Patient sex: M
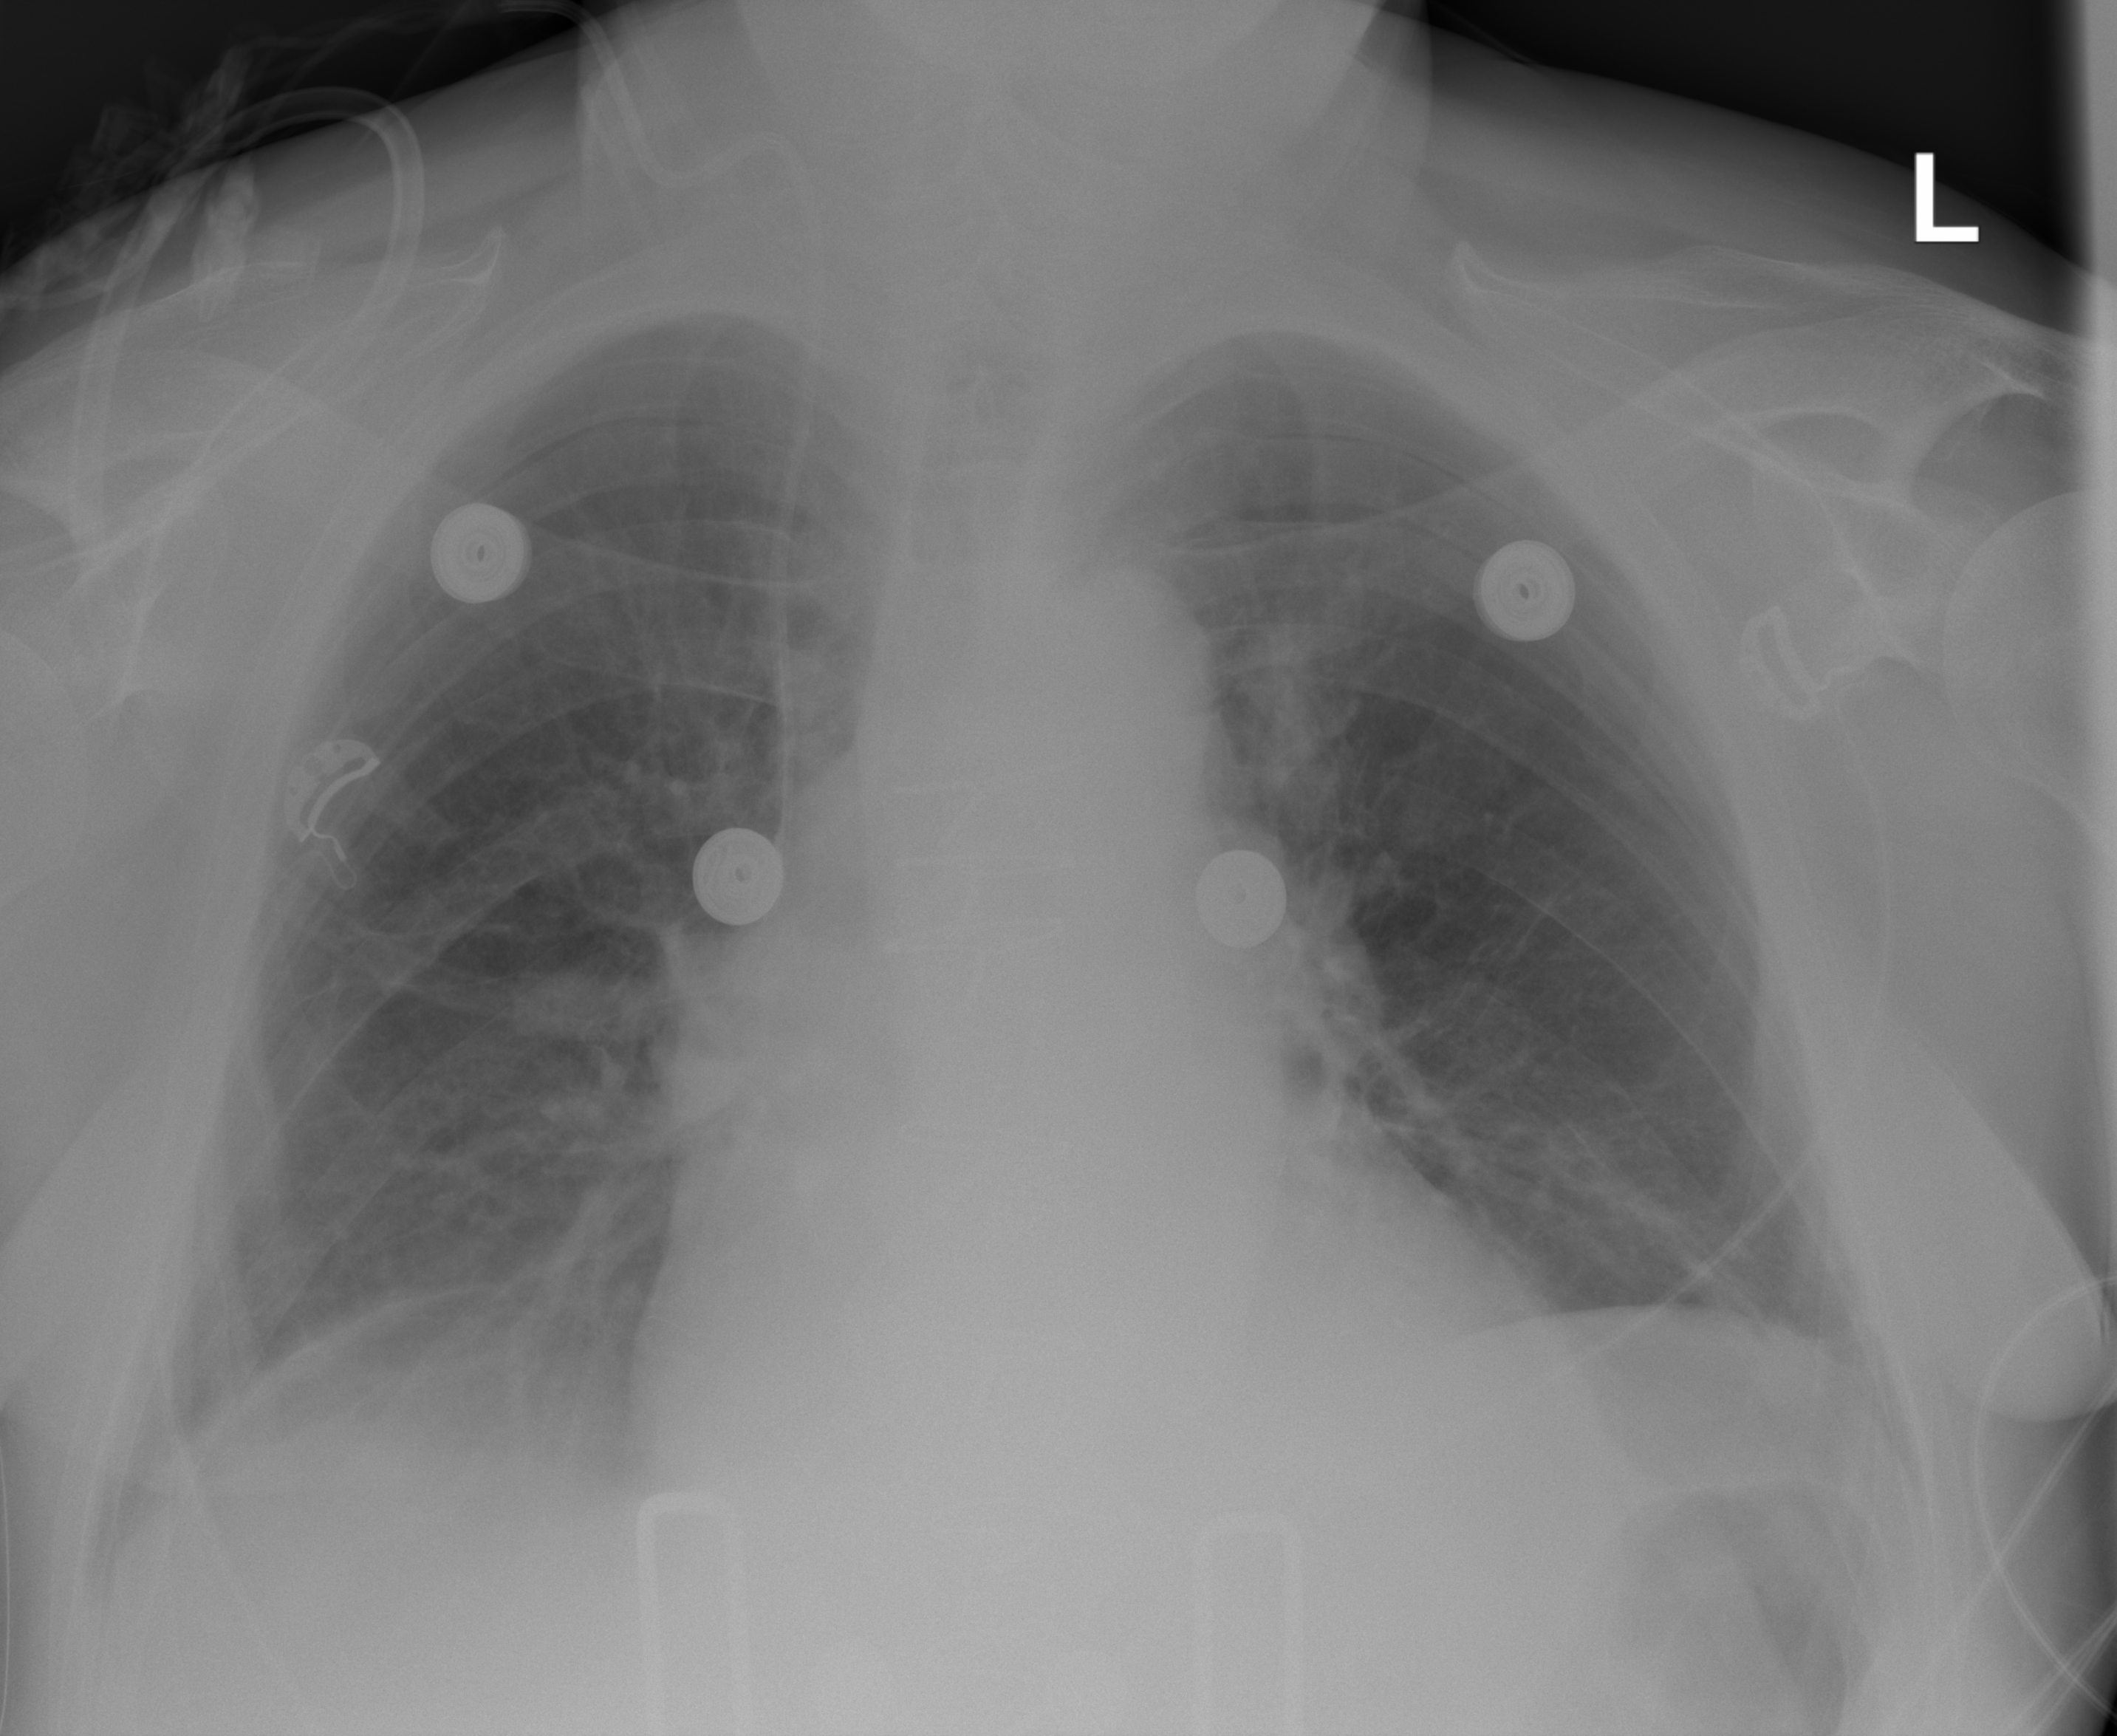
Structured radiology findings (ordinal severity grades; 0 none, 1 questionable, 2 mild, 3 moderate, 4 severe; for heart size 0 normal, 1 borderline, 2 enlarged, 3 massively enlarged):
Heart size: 2
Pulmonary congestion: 0
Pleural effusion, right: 0
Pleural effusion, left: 0
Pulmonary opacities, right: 0
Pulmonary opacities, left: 0
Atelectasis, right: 1
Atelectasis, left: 1